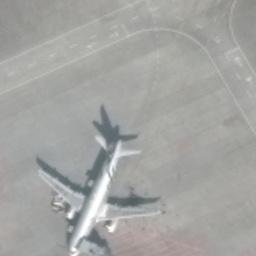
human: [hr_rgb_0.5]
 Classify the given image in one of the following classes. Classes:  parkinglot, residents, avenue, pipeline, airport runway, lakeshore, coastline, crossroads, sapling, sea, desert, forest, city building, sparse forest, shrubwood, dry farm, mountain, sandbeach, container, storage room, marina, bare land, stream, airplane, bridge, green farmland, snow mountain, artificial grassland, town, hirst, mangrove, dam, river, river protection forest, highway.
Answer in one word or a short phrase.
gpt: airplane